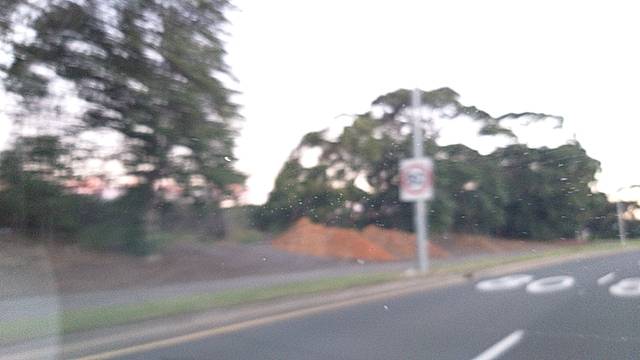
Region: Australia
Coordinates: -34.437, 150.897